Question: I tried searching for this exact issue I'm having and I couldn't really find any solutions. So currently this is where I'm at:
'''
<div style="min-width:800px; max-width:1280px;">
<img style="width:300px; height:300px; display:block; float:left;"/>
<div style="float:left;">
</div>
</div>
'''
And this is what I'm trying to achieve:

Currently the div with text in it just pops it right below the image, which is what it's supposed to do. I just don't know how to get how I want it. I've been trying to avoid table display...
Anyways, thanks in advance.
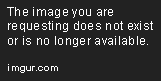
Answer: You can also try this:
'''
<div style="min-width:800px; max-width:1280px; position:relative;">
<img style="width:300px; height:300px; display:block; float:left; position:absolute; top:0; left:0;"/>
<div style="margin-left:300px;">
<!-- Now this content will grow as much as it can without disturbing the column of the image -->
</div>
</div>
'''